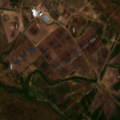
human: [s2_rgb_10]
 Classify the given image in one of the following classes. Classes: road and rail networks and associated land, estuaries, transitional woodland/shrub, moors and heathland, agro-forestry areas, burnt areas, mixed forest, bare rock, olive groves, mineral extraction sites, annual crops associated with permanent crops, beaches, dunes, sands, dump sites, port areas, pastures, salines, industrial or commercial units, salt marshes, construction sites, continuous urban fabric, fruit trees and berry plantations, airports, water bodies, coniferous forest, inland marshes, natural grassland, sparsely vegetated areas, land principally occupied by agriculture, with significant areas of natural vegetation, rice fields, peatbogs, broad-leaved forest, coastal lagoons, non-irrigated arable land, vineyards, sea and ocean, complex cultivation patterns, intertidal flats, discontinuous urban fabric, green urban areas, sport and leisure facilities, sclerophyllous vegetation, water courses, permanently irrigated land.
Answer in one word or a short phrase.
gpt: continuous urban fabric